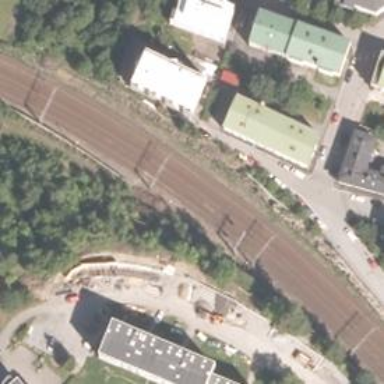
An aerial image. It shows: Railway signal.